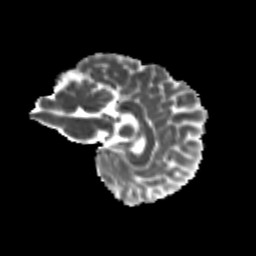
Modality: MD
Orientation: sagittal
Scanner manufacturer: siemens
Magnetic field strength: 3 T
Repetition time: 9.2 s
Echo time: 0.084 s